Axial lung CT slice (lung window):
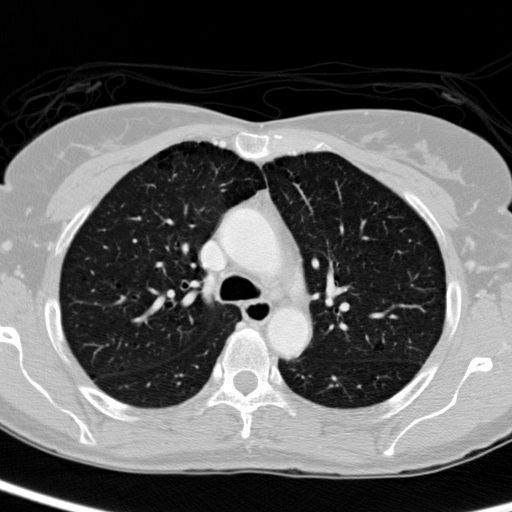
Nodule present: no